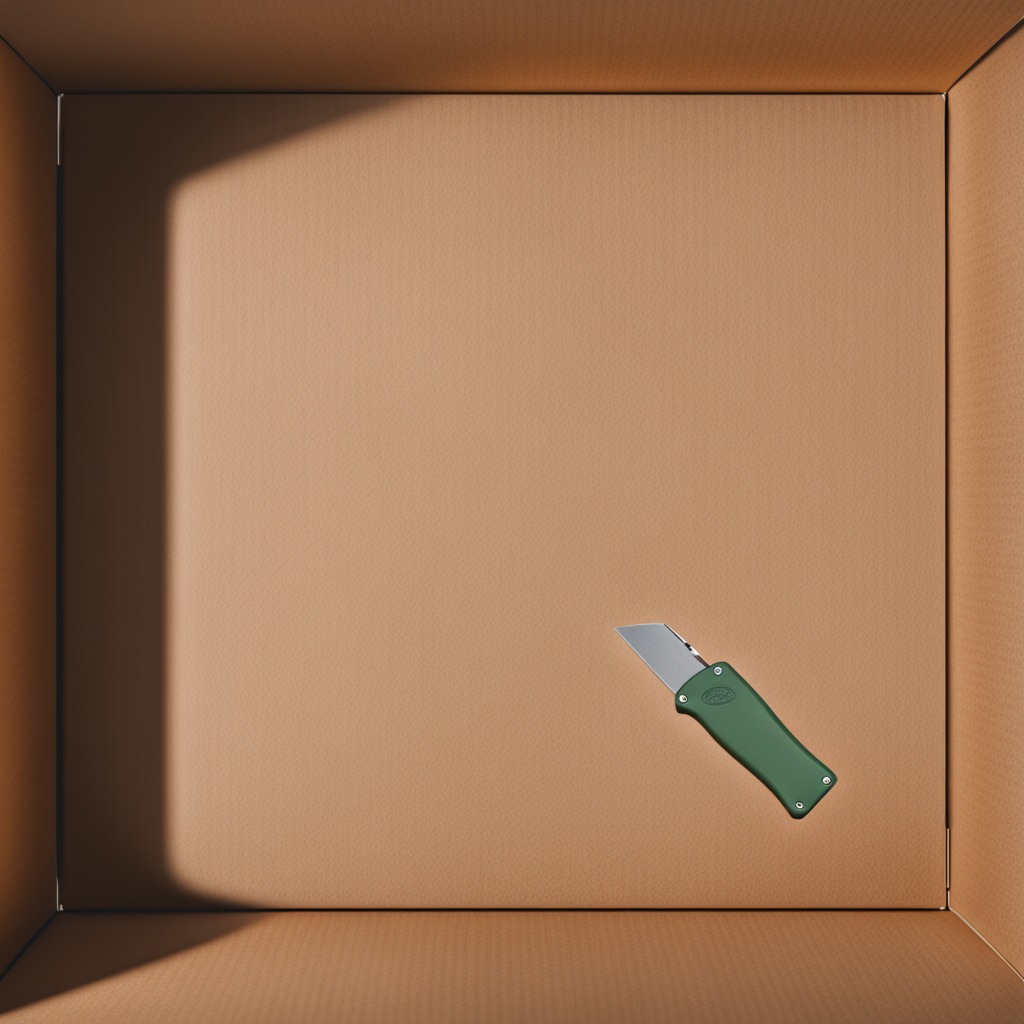
A utility knife is lying on the clean dry cardboard box surface in an outdoor workshop during daytime bright natural light soft shadows slightly creased but